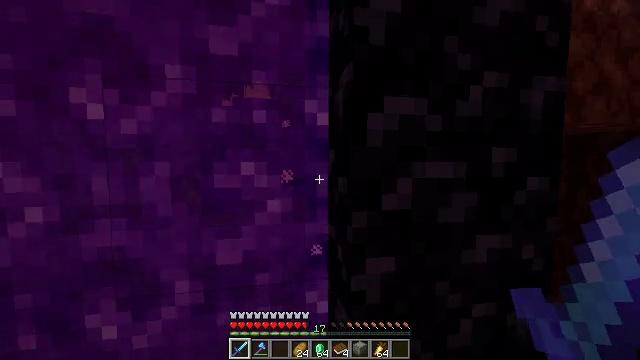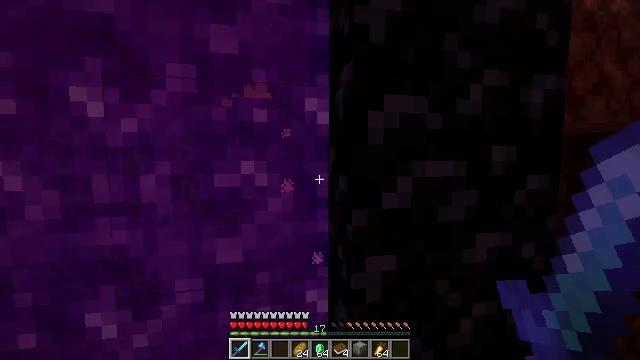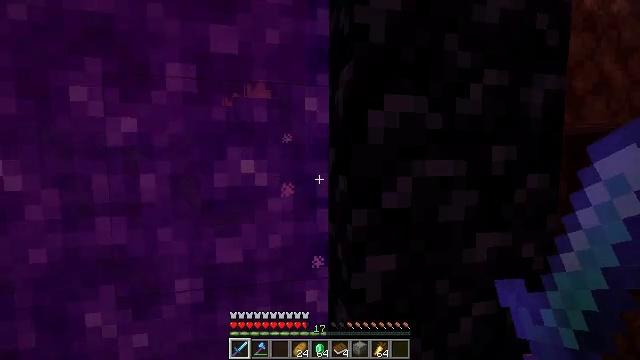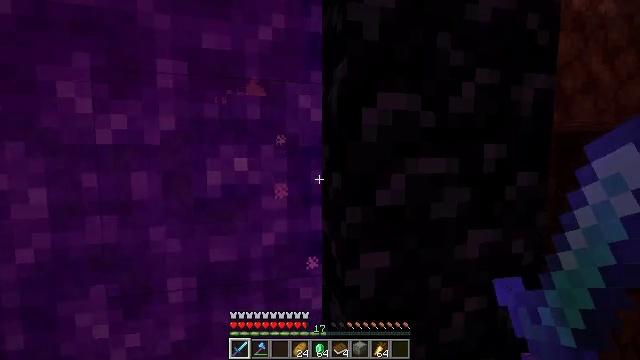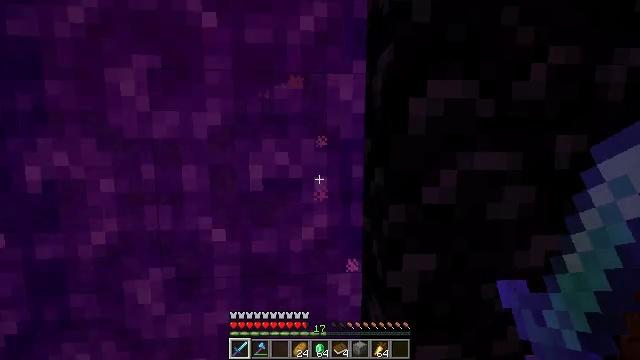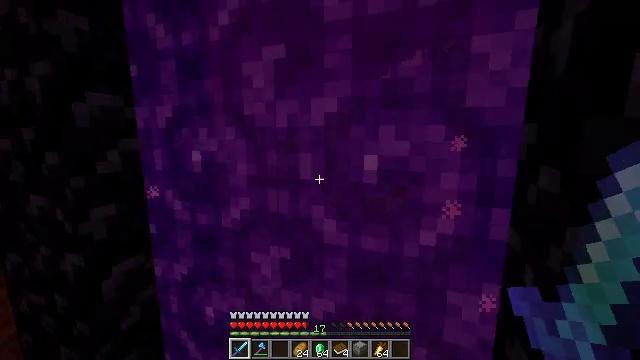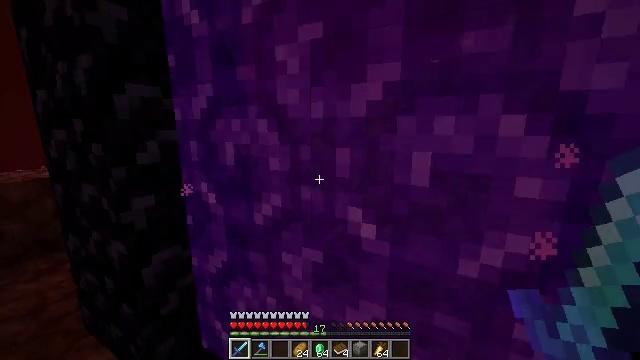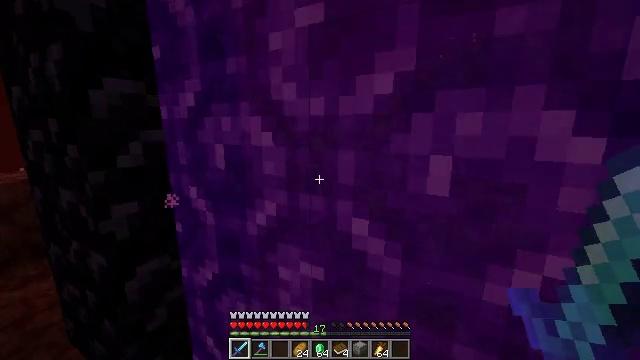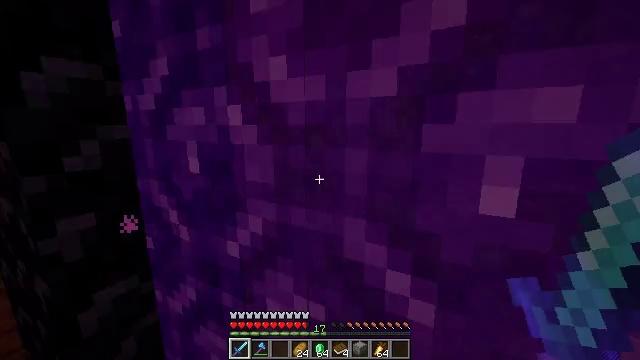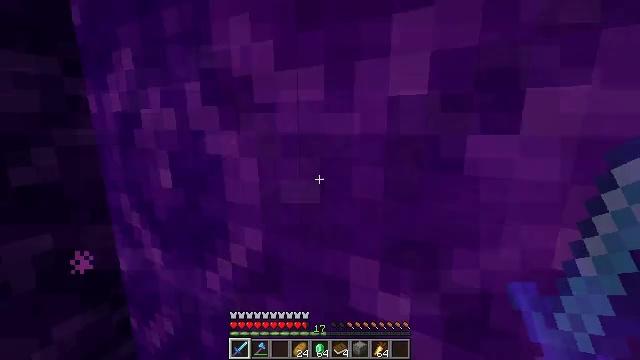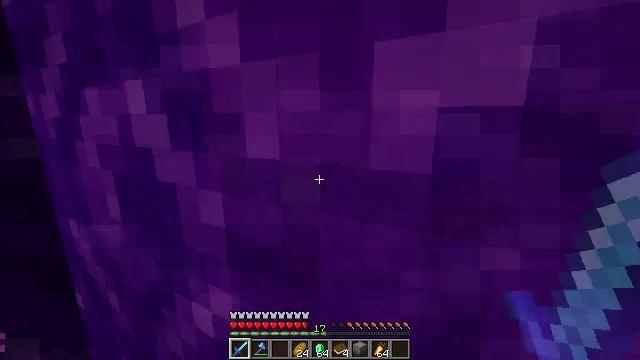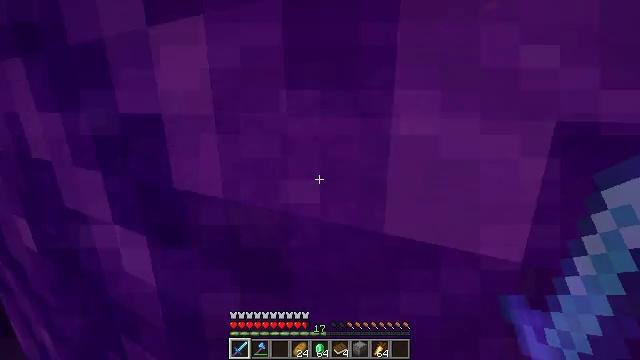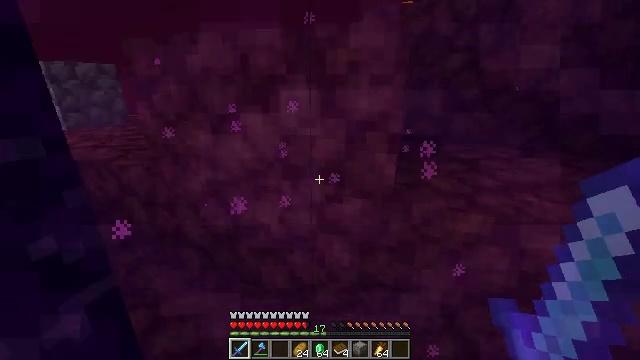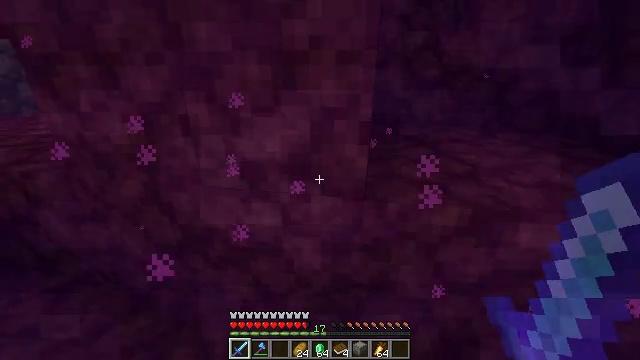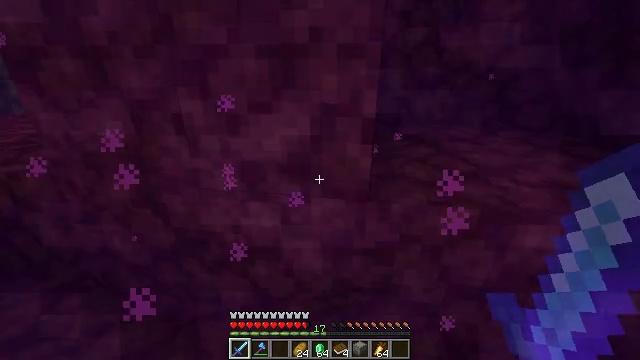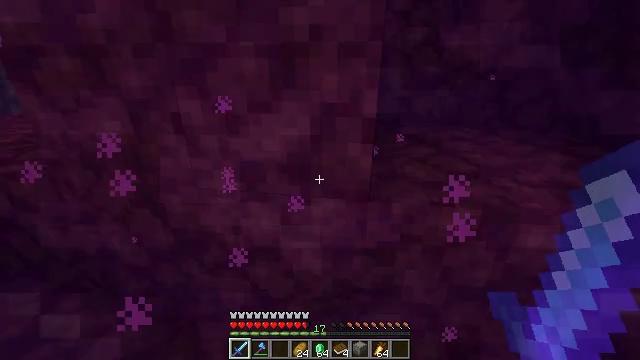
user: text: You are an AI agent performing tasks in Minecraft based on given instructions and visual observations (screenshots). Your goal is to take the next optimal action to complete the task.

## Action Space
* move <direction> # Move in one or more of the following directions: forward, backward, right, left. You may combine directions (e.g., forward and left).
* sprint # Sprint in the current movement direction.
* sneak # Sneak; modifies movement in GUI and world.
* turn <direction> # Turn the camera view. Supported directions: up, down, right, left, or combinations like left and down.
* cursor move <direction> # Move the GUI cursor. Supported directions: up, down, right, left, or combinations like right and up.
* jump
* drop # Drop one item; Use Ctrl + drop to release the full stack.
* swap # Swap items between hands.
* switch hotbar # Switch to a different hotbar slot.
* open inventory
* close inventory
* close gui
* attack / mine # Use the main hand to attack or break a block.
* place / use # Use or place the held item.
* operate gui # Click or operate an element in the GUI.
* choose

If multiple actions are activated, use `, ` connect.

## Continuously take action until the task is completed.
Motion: motion action
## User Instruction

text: Open the crafting table to craft a golden helmet.
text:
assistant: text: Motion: no_op
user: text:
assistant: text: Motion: no_op
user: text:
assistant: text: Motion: turn right
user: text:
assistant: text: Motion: move forward, turn left and down
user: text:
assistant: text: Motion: move forward, turn left and down
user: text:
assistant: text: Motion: move forward, turn left and down
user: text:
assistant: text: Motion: move forward
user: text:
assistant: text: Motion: move forward
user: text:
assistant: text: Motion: move forward
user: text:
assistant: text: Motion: move forward
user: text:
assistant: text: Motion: move forward, turn right and down
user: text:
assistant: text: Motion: move forward, turn right and down
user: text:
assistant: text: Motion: turn right and down
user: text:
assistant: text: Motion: no_op
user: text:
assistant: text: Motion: no_op
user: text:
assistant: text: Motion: turn right
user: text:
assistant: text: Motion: turn right
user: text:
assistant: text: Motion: turn right
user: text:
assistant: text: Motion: turn right and down
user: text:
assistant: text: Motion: turn right and down
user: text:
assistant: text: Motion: turn right and down
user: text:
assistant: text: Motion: no_op
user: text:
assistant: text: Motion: no_op
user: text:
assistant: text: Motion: no_op
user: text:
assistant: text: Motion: no_op
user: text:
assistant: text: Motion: no_op
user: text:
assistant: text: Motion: no_op
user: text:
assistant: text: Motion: no_op
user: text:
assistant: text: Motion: no_op
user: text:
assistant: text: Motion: no_op